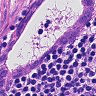
Metastatic tissue present: yes